Current action and preconditions to check: path_clear

Your task: For each precondition in the list above, predict whether it will hold at this action.

Consider the current scene as observed from the mobile robot's camera, and analyze the predicted future states of all dynamic agents (e.g., people, animals, vehicles, or any moving entities) within the NEXT SECOND.

IMPORTANT: Only answer "very likely" if you are absolutely certain—based on strong, clear evidence—that a dynamic agent will violate the precondition in the predicted future state. Do NOT answer "very likely" for unlikely, ambiguous, or low-probability risks.

Ask yourself for each precondition: Is there a high probability, with clear and convincing evidence, that the predicted future states of any dynamic agent will interfere with the predicted future state of the currently executing action within the NEXT SECOND, causing that precondition to fail?

Assess the risk level based on these predictions. Use "likely" or "very likely" if motions create a clear risk of interference.

Use "neutral" or "improbable" if agents are nearby but their predicted paths are clearly diverging or non-conflicting.

Failure Risk Categories: "very improbable", "improbable", "neutral", "likely", "very likely"

Answer Format: Output ONLY the probability_of_failure value from these categories: "very improbable", "improbable", "neutral", "likely", "very likely"

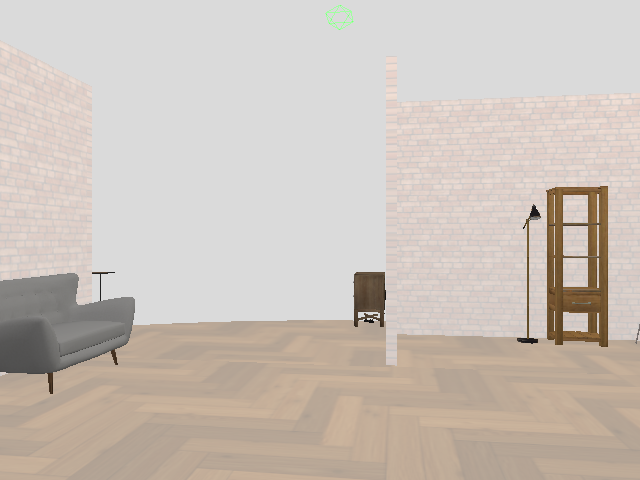

Answer: very improbable